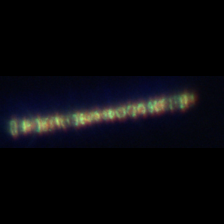
Taxon: Skeletonema
Group: Diatoms